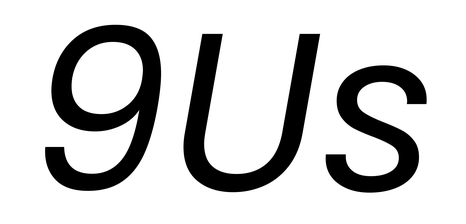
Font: Poppins-Italic